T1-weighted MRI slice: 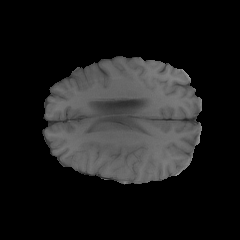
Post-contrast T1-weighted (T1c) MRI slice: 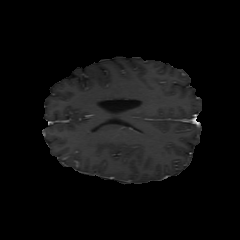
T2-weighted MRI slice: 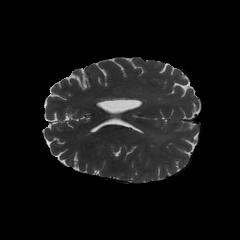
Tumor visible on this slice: no